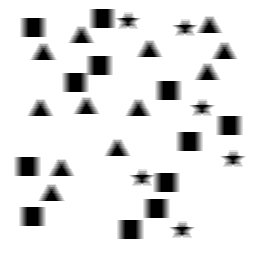
Squares: 12
Triangles: 12
Stars: 6
Total shapes: 30